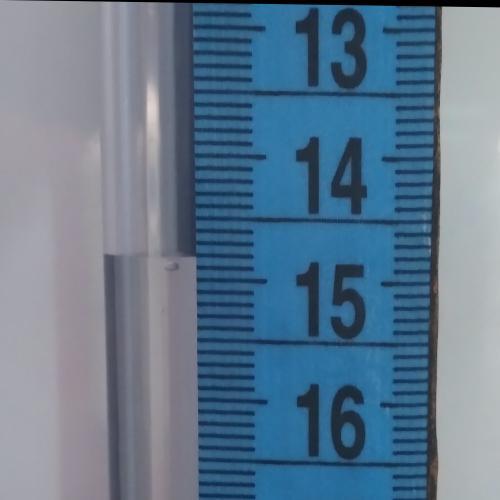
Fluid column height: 14.8 cm